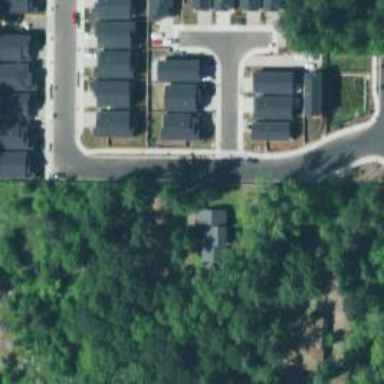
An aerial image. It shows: Residential area in rural setting.